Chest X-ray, PA view. Patient: 40 years old, sex M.
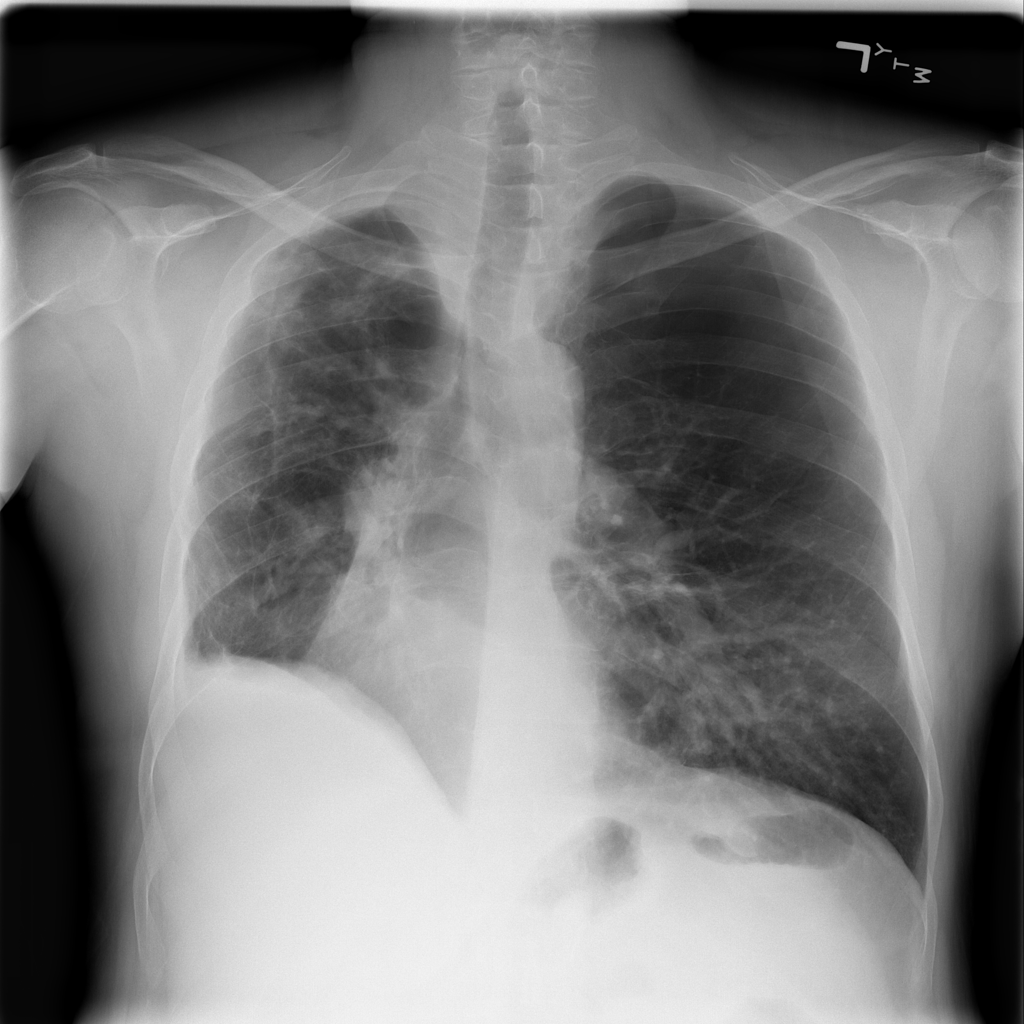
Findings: Emphysema